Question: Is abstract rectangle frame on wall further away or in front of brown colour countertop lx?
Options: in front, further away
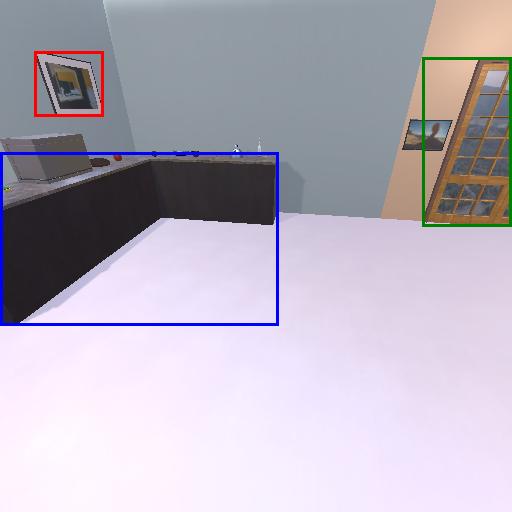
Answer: in front